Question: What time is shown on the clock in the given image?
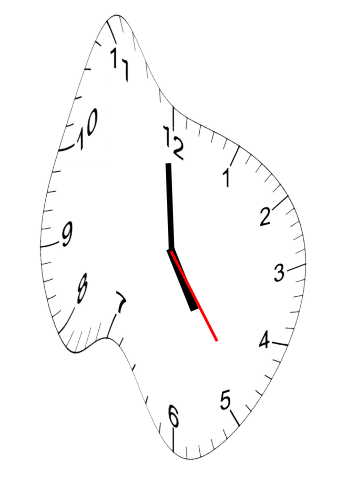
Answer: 04:59:24